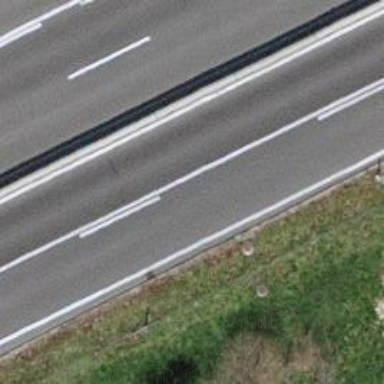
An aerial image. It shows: Motorroad with trunk link.